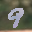
Label: 9